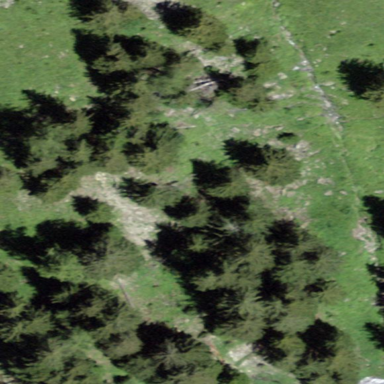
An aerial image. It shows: Forest area.